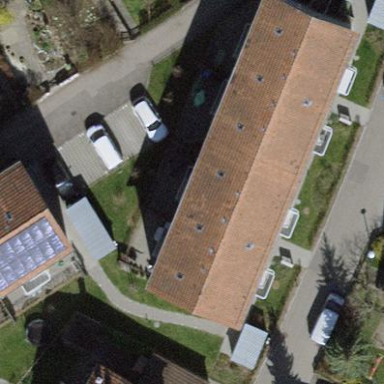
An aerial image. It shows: Building with tile roof.